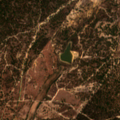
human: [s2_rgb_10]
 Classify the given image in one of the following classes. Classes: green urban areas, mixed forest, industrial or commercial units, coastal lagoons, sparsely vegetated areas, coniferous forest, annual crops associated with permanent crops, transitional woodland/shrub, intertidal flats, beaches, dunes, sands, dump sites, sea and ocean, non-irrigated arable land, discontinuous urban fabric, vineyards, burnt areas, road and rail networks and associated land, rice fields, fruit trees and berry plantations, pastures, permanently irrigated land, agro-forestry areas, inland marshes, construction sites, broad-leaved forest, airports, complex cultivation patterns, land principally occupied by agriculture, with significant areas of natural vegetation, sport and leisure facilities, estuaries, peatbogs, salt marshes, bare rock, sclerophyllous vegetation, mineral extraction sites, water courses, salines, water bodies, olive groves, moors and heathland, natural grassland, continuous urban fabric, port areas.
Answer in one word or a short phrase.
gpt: broad-leaved forest, mixed forest